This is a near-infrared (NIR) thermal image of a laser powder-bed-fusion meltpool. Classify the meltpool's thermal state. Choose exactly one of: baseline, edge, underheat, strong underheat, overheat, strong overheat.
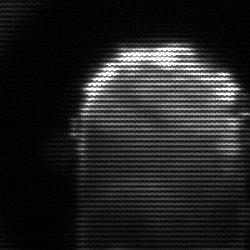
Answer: baseline